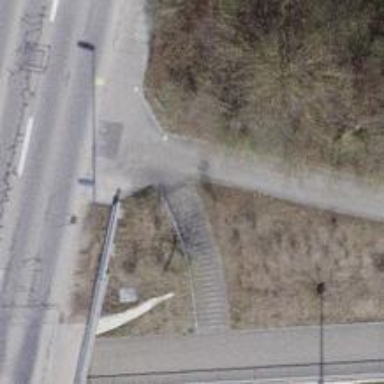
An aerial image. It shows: Road with steps.